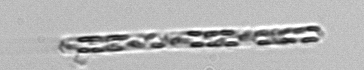
Label: Dactyliosolen_fragilissimus